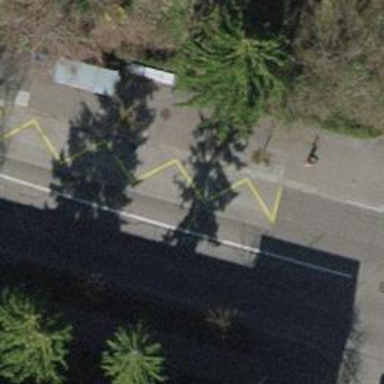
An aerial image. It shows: Footway with asphalt surface featuring zebra crossing.